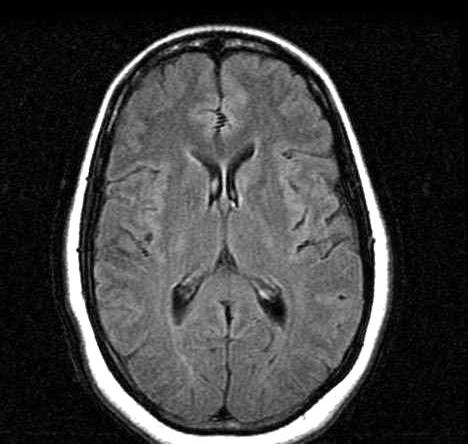
Label: notumor